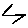
Label: zigzag